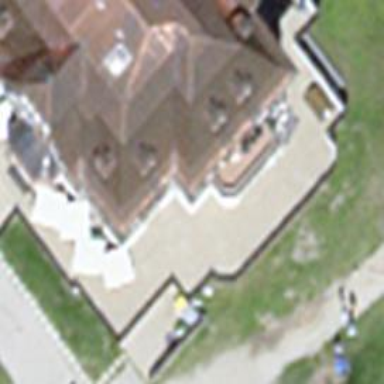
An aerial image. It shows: Cafe.